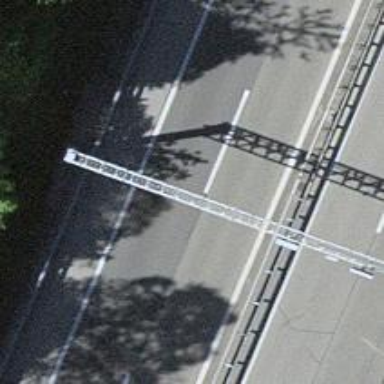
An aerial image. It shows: Gantry structure.